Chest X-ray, PA view. Patient: 32 years old, sex M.
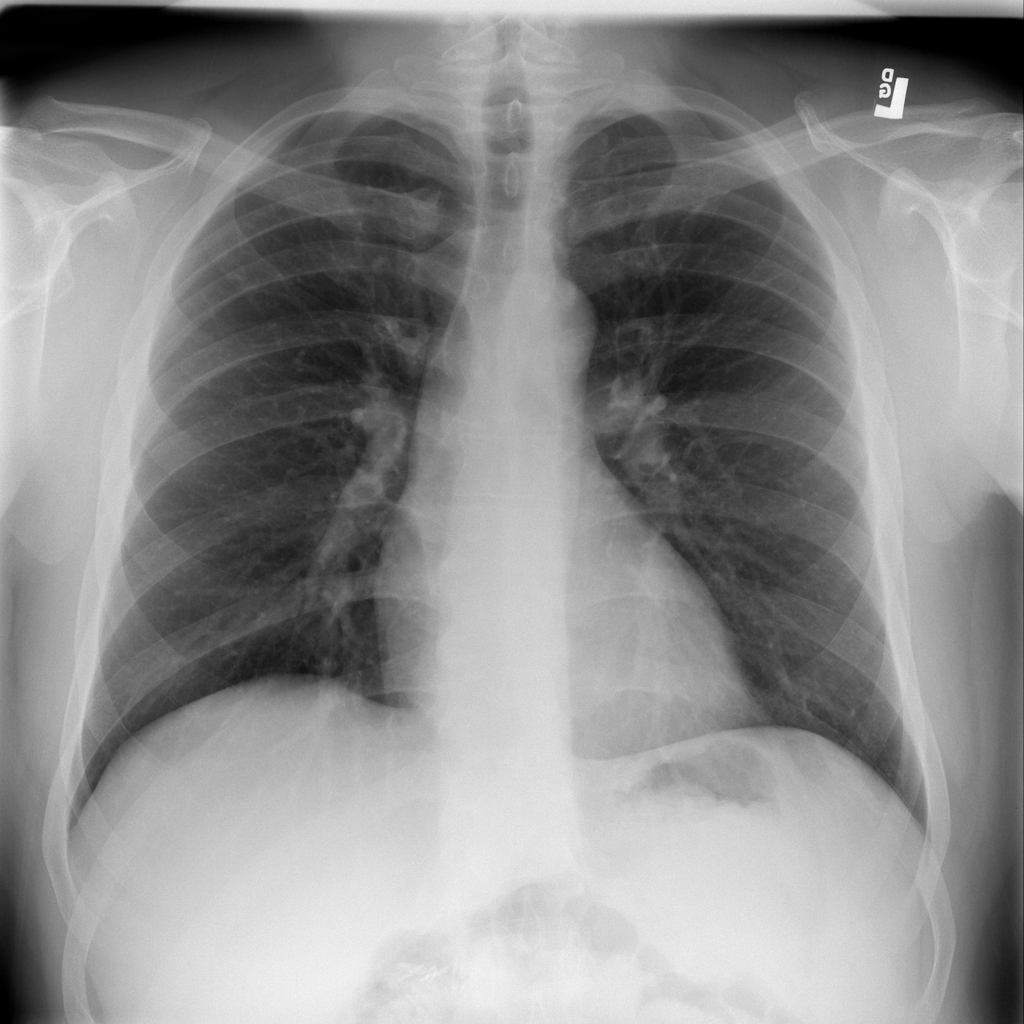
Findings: No Finding